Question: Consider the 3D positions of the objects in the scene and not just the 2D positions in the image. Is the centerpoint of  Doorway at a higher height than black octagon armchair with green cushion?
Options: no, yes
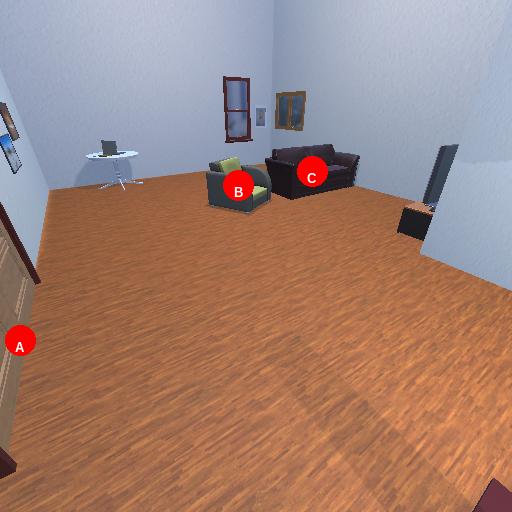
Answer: no